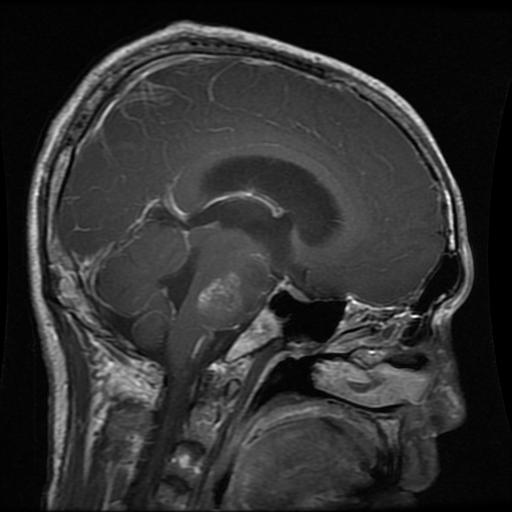
Label: glioma